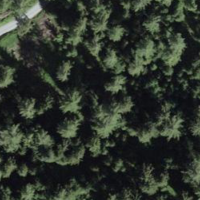
EUNIS habitat code: 43
Species observed at this site:
Lycaena phlaeas
Erebia ligea